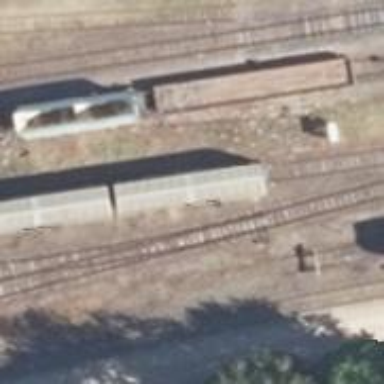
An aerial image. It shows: Railway switch.